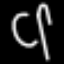
Label: squiggle